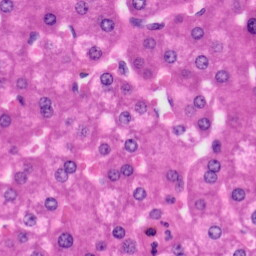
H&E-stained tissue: Liver